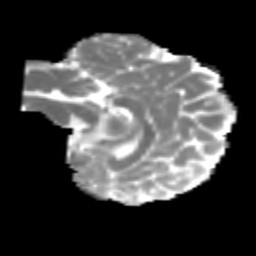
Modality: MD
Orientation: sagittal
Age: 20
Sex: female
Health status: healthy